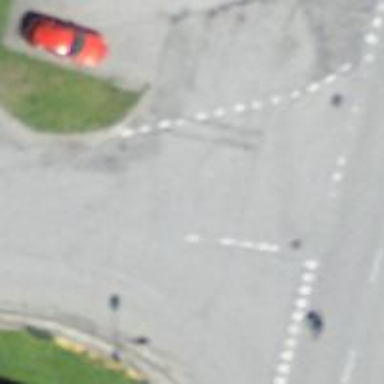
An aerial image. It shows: Unclassified road with asphalt surface.